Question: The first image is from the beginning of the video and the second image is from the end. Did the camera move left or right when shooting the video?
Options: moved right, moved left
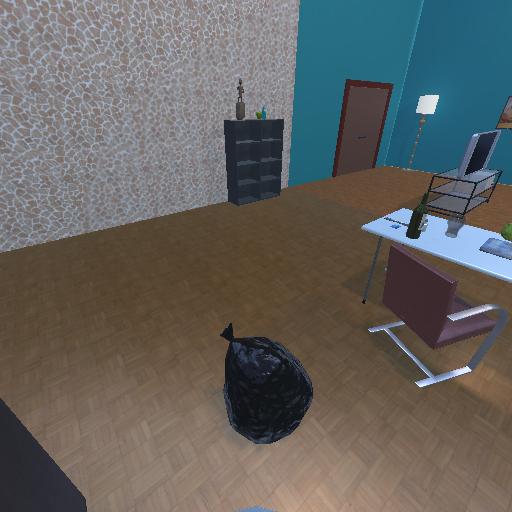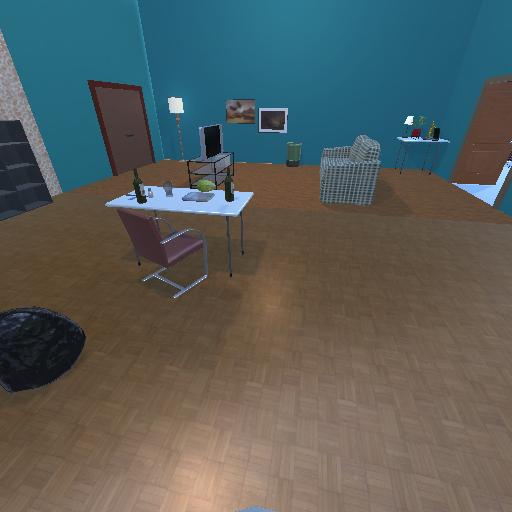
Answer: moved right